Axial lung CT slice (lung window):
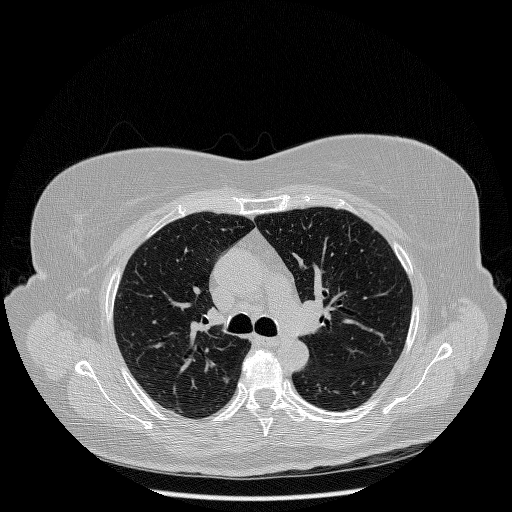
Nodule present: no